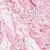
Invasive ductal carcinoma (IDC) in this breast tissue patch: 0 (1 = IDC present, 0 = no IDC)